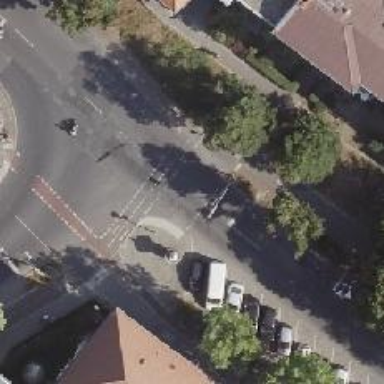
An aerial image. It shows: Crossing with traffic signals.